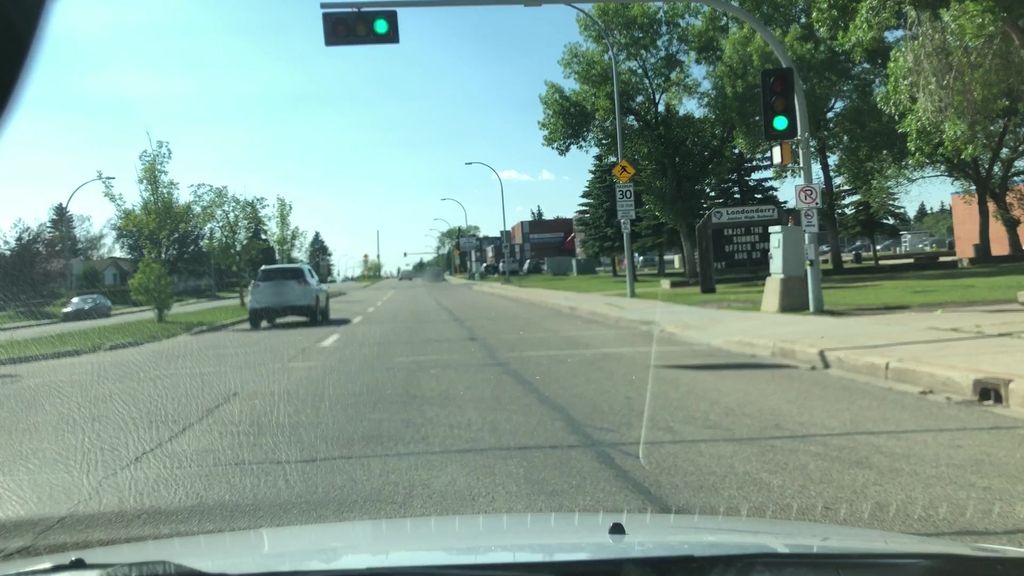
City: edmonton